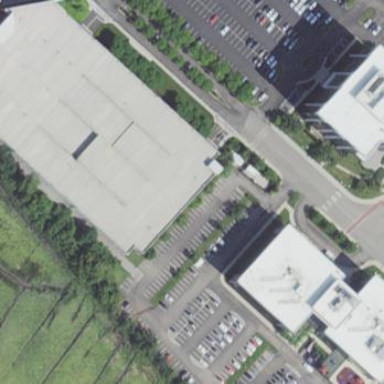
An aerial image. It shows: Building.